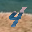
Label: 4